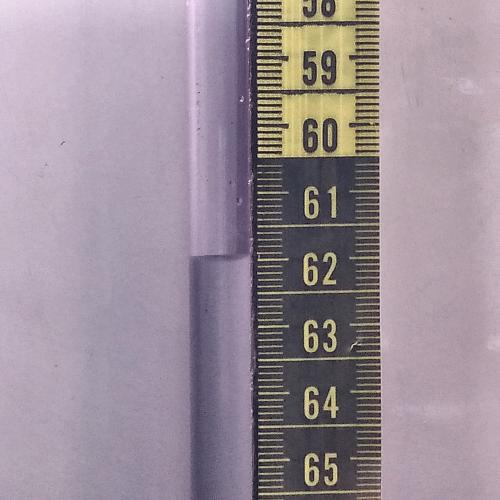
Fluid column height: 61.9 cm